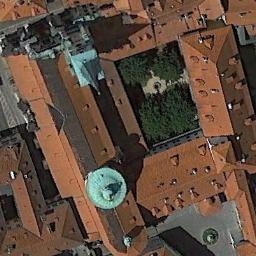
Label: church